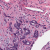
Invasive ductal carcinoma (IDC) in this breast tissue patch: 1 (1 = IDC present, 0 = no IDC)